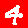
Digit: 4